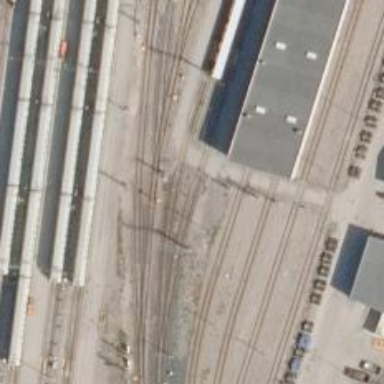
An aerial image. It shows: Railway signal.